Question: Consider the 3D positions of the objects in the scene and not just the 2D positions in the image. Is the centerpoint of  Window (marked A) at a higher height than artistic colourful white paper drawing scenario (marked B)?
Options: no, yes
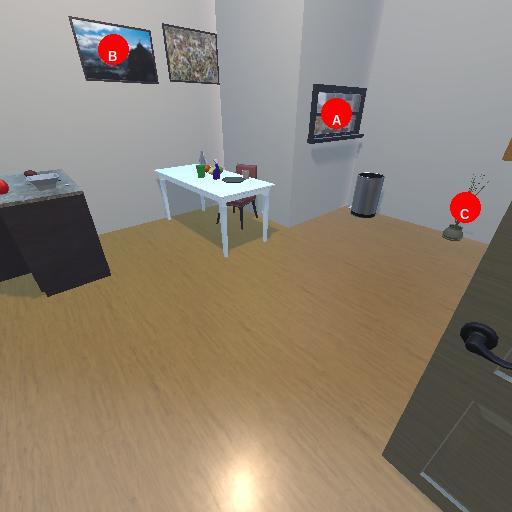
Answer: no